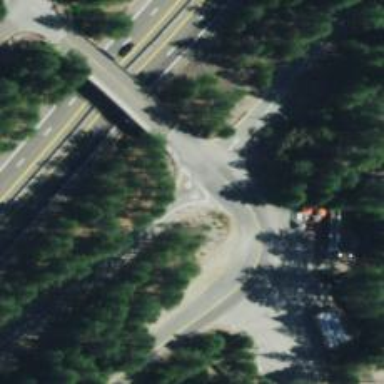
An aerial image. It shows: Road with stop sign.